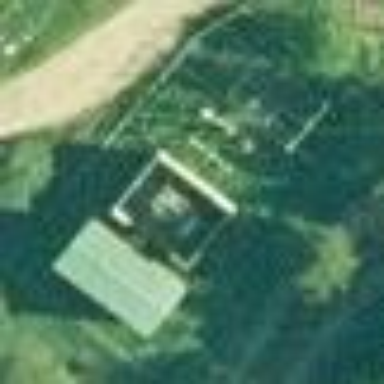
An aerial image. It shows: Distribution level power substation surrounded by fence.